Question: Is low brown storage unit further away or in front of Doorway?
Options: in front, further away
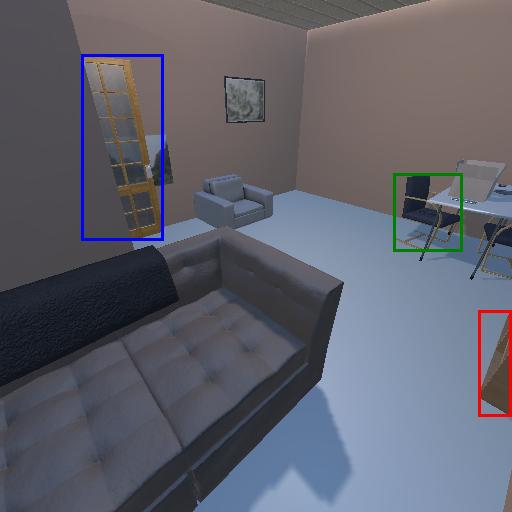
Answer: in front